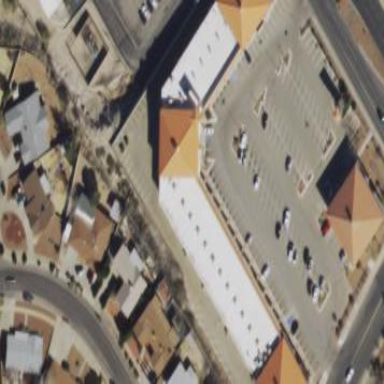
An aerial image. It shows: Retail building.